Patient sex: M
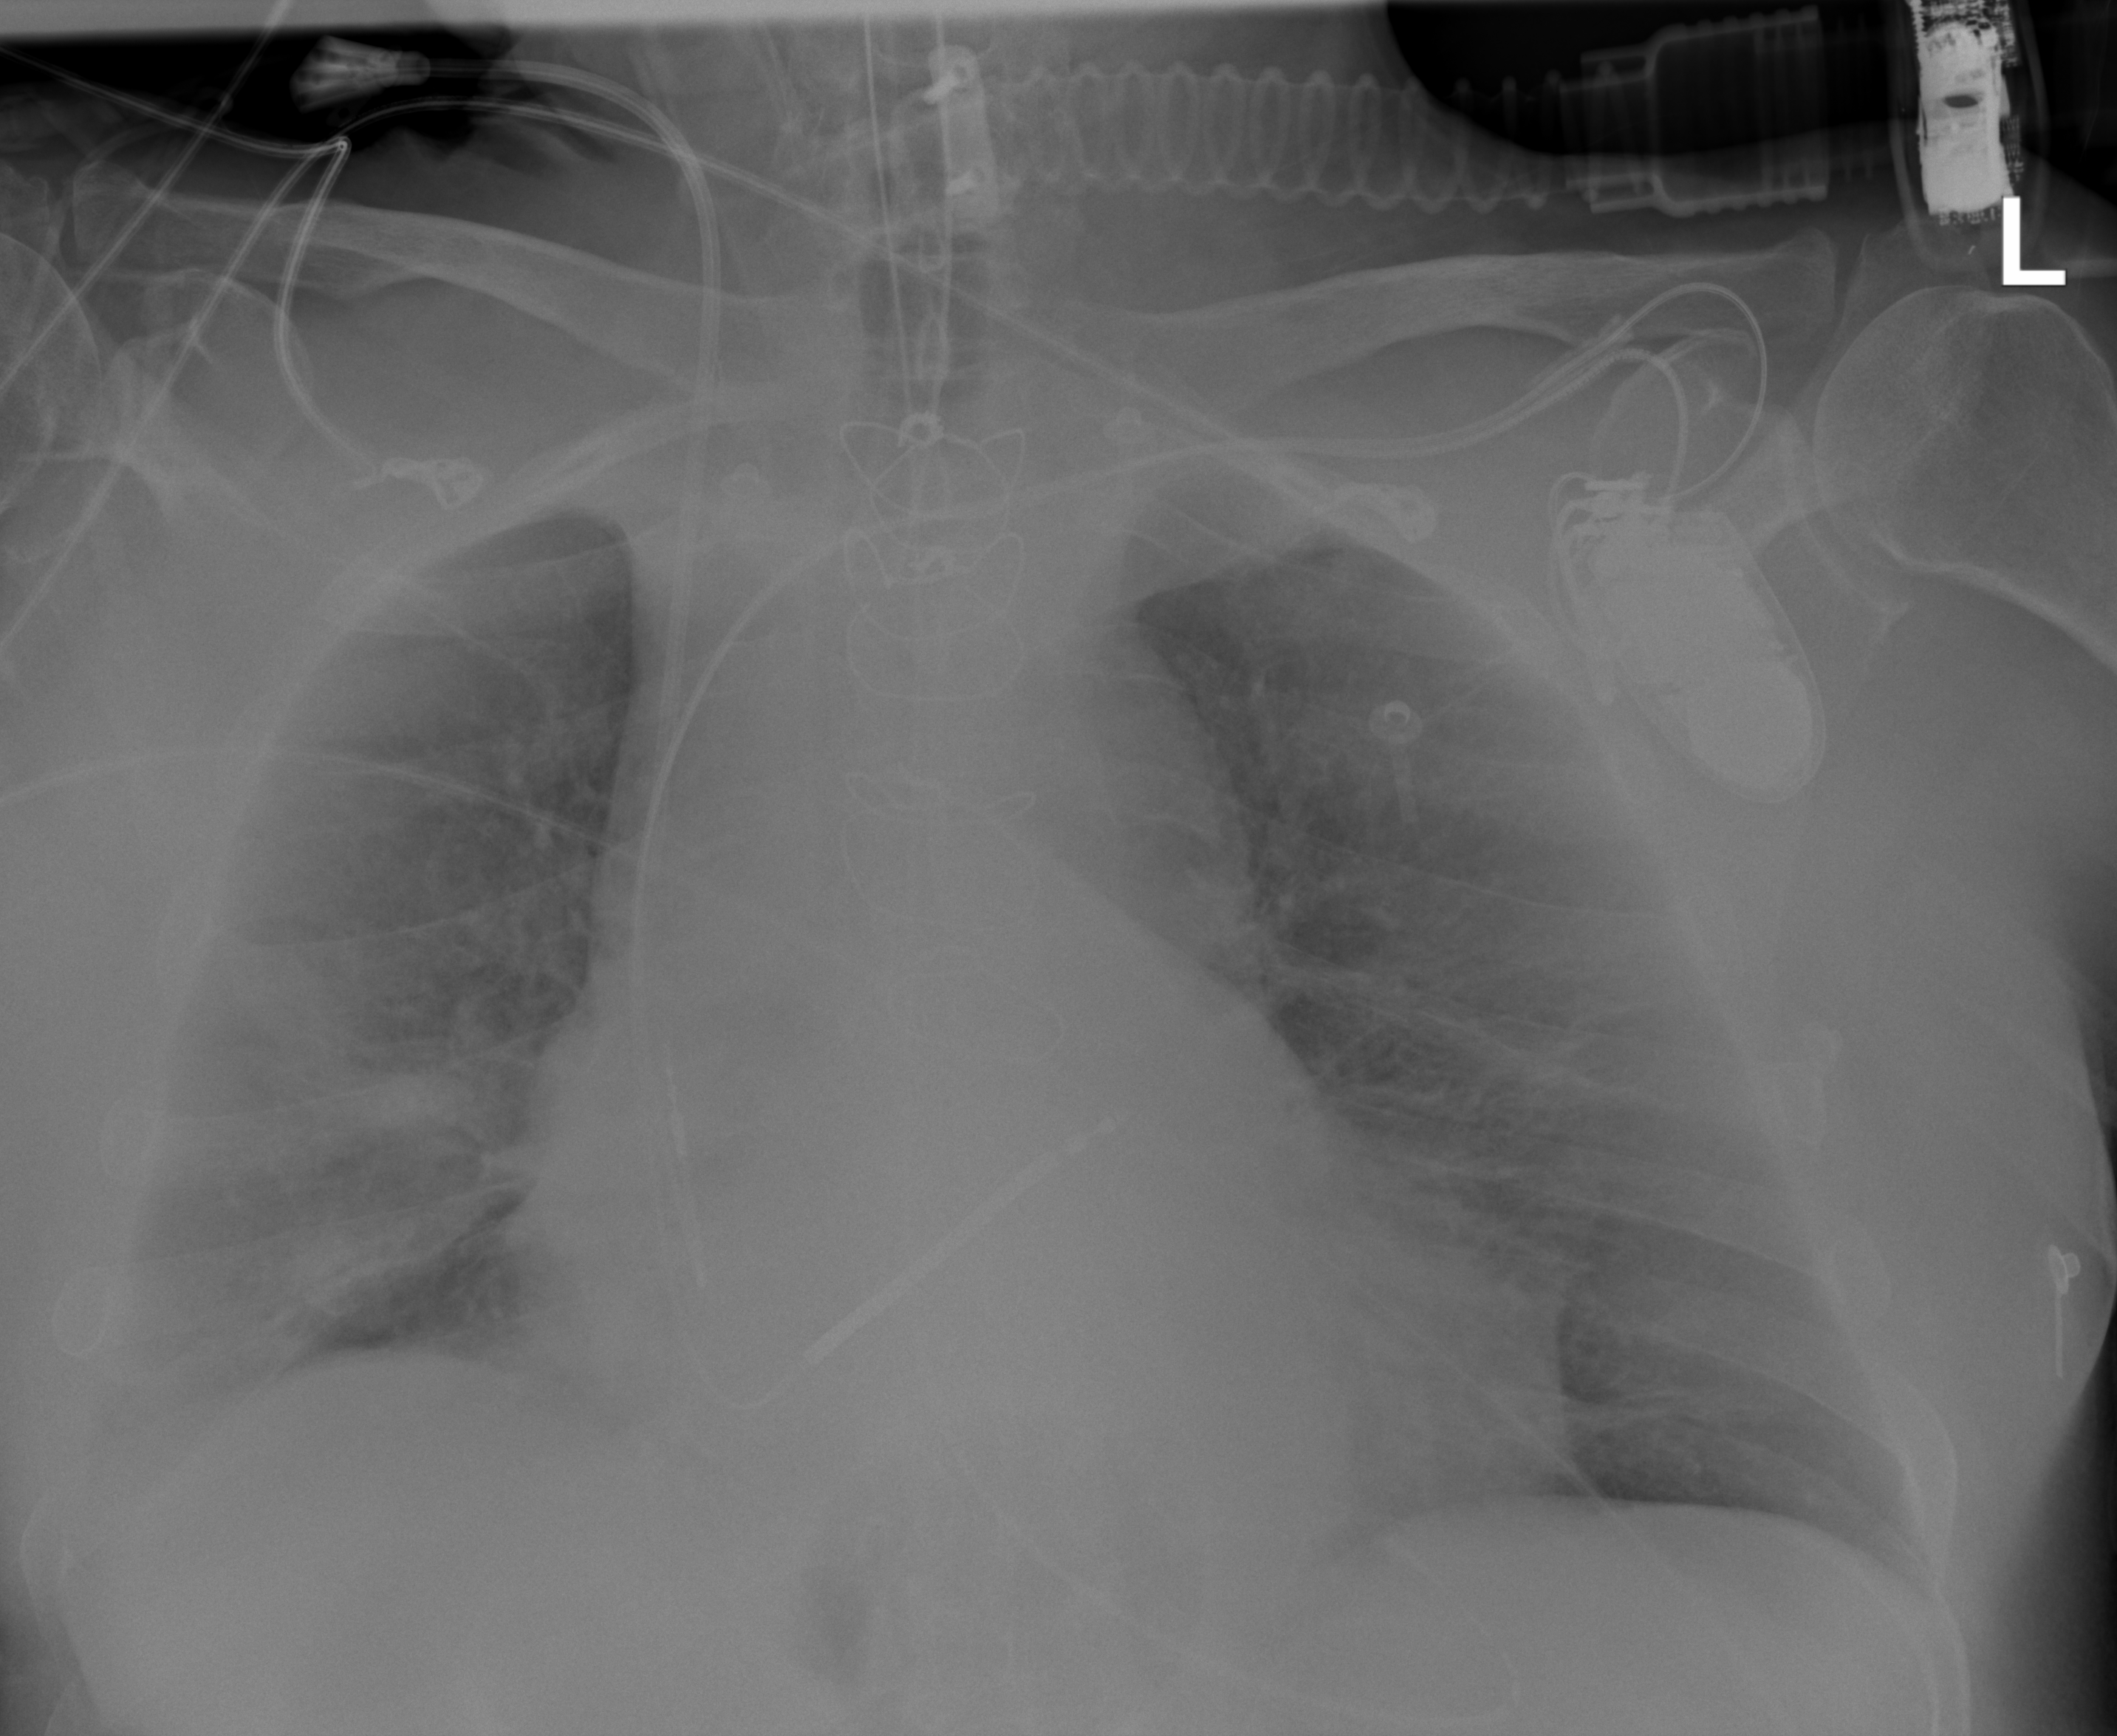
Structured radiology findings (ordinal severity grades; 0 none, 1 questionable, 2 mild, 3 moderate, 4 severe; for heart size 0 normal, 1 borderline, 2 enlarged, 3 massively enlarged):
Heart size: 2
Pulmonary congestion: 2
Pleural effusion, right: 0
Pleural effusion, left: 0
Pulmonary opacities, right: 3
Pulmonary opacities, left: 2
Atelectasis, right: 2
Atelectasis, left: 2